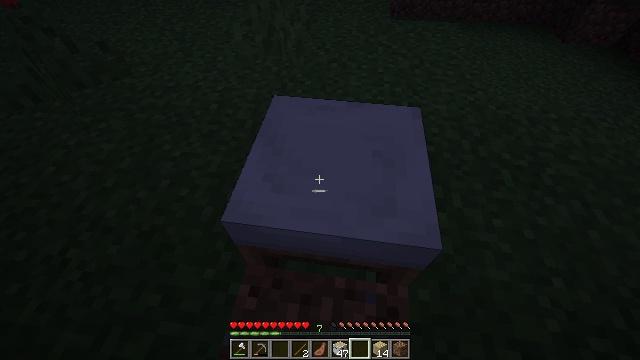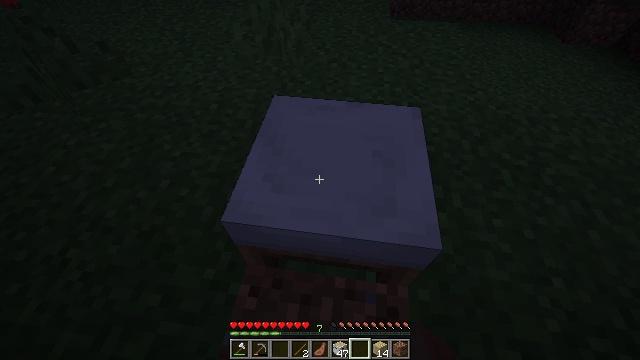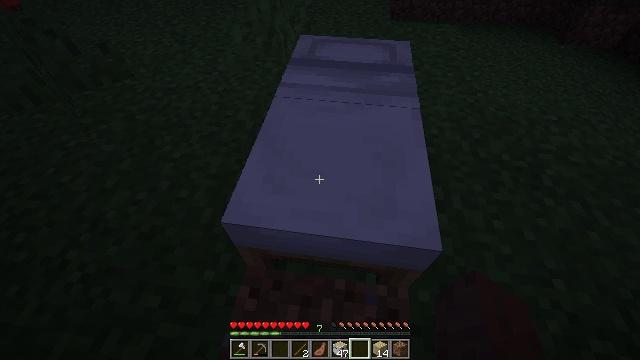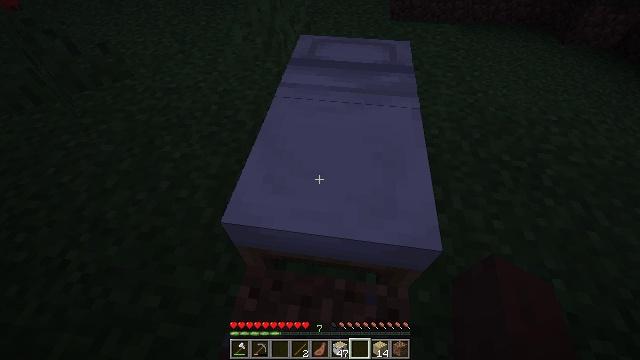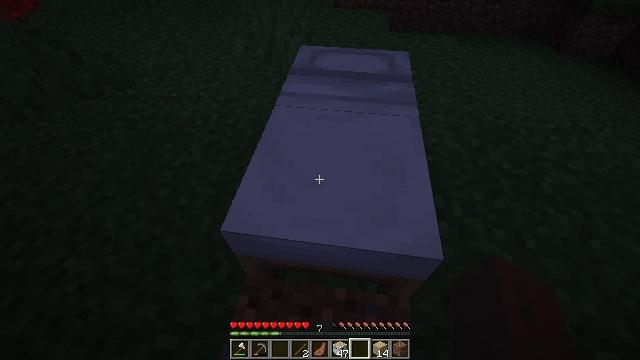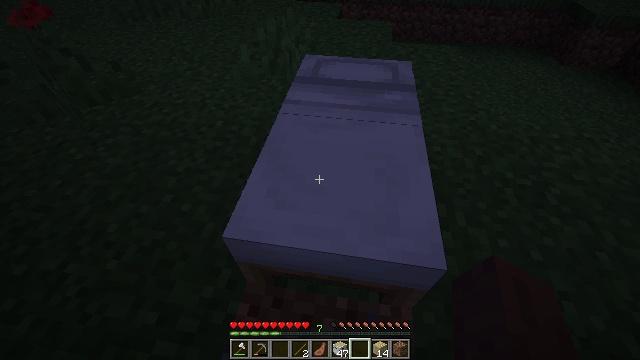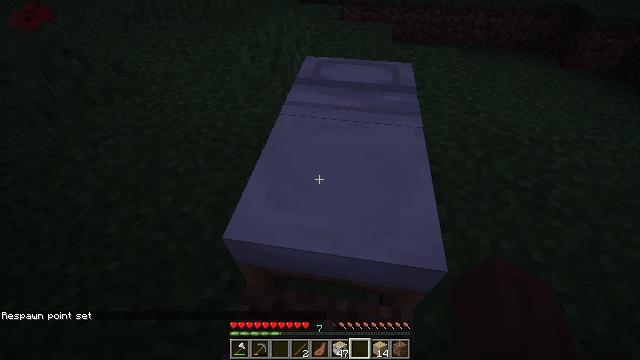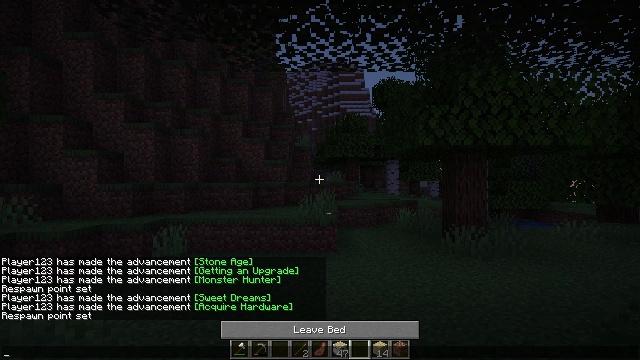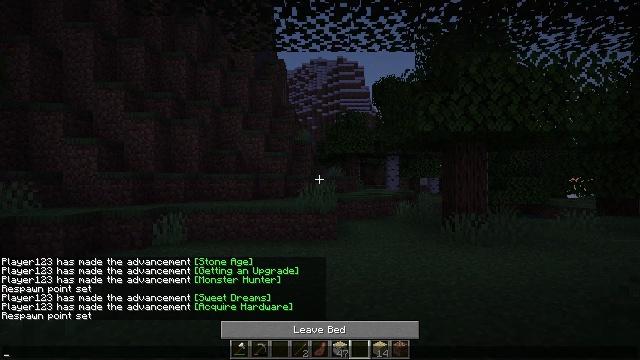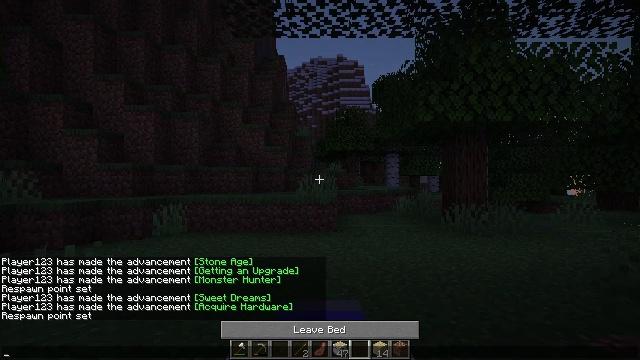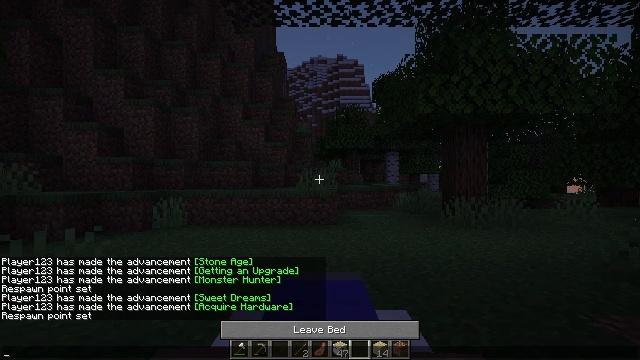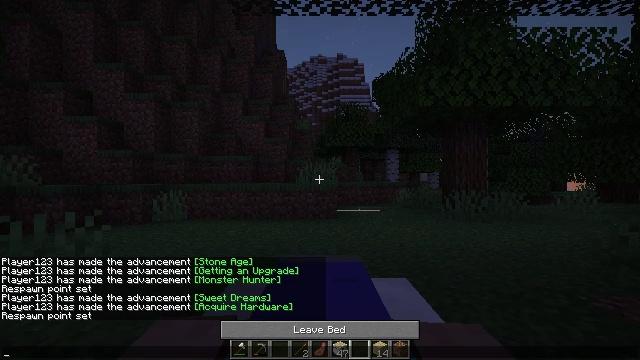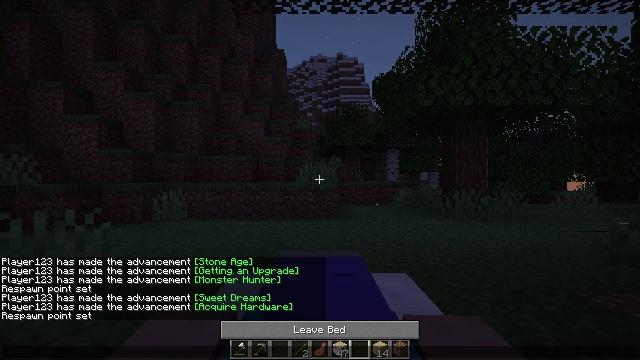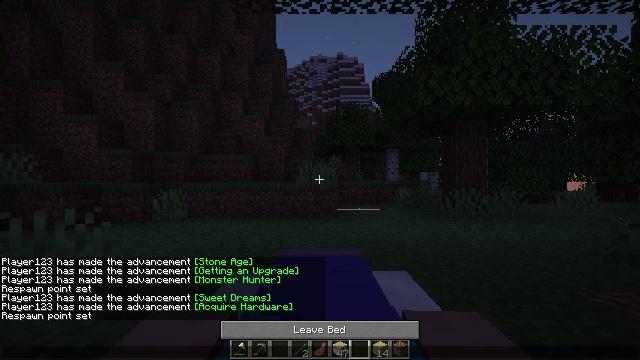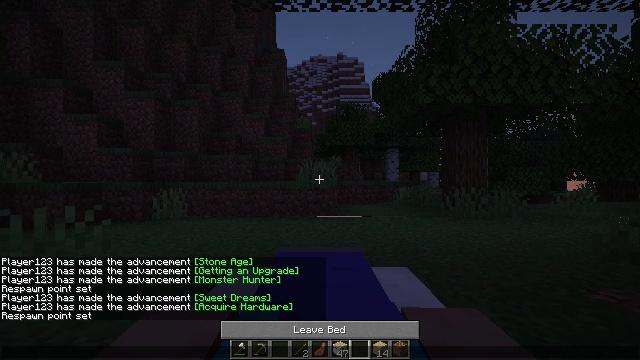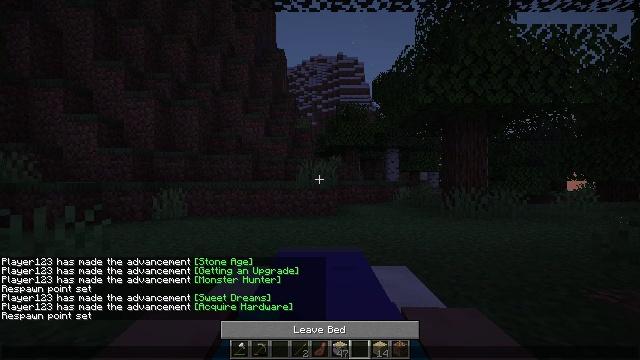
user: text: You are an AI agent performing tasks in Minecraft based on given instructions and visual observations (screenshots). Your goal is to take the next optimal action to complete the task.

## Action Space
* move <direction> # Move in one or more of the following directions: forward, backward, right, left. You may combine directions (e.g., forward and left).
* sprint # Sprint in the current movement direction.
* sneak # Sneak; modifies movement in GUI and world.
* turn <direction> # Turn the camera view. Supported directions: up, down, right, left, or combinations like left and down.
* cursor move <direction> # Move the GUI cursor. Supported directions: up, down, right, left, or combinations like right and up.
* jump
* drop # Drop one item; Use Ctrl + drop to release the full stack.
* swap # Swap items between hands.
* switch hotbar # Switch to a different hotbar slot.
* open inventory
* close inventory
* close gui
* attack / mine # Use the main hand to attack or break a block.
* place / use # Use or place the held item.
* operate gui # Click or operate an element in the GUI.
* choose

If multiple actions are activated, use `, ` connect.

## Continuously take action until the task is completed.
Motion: motion action
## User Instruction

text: Remove the white bed from its place.
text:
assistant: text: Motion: use / place
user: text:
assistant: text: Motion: use / place
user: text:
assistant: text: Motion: use / place
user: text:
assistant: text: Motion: turn up
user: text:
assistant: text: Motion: turn up
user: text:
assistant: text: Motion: no_op
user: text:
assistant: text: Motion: turn left and down
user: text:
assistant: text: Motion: open gui
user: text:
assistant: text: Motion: no_op
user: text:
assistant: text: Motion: no_op
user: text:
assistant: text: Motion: no_op
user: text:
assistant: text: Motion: no_op
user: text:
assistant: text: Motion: no_op
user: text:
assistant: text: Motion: no_op
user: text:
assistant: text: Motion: no_op
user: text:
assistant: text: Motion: no_op
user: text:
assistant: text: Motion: no_op
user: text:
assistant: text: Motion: no_op
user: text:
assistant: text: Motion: no_op
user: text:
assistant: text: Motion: no_op
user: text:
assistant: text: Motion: no_op
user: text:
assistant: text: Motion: no_op
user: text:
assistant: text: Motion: no_op
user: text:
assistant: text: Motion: no_op
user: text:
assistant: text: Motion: no_op
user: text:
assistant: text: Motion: no_op
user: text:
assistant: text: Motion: no_op
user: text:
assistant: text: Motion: no_op
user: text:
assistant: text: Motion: no_op
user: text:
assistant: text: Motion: no_op